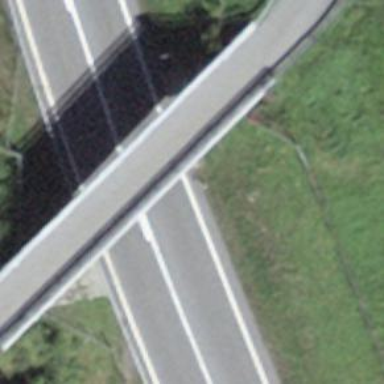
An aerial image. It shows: Asphalt trunk motorway.